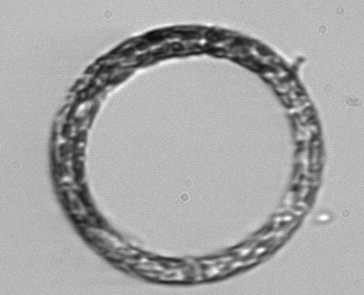
Label: Guinardia_striata